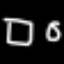
Label: square